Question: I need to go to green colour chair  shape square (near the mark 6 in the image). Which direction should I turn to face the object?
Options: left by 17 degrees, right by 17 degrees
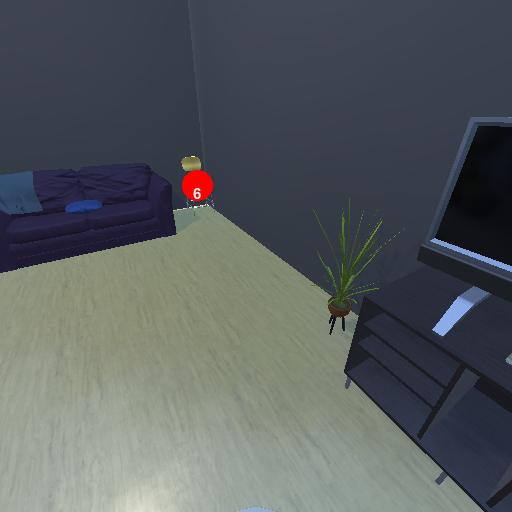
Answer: left by 17 degrees